Question: I'm developing an application and I need to when the application started to run since there are buttons from the application.
'''
@Override
protected void onCreate(Bundle savedInstanceState) {
super.onCreate(savedInstanceState);
requestWindowFeature(Window.FEATURE_NO_TITLE);
setContentView(R.layout.activity_1st_main);
getWindow().addFlags(WindowManager.LayoutParams.FLAG_DISMISS_KEYGUARD);
getWindow().addFlags(WindowManager.LayoutParams.FLAG_SHOW_WHEN_LOCKED);
getWindow().addFlags(WindowManager.LayoutParams.FLAG_FULLSCREEN);
}
@SuppressWarnings({ "unchecked", "rawtypes" })
private final List hijackKeys = new ArrayList(Arrays.asList(
KeyEvent.KEYCODE_VOLUME_DOWN, KeyEvent.KEYCODE_VOLUME_UP,
KeyEvent.KEYCODE_BACK, KeyEvent.KEYCODE_HOME));
@Override
public boolean dispatchKeyEvent(KeyEvent event) {
if (hijackKeys.contains(event.getKeyCode())) {
return true;
} else {
return super.dispatchKeyEvent(event);
}
}
'''

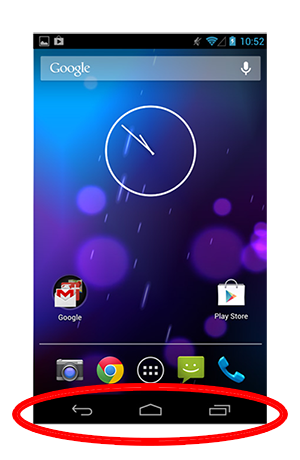
Answer: This is the best solution for this.
'''
public class BaseActivity extends Activity {
public void onWindowFocusChanged(boolean hasFocus) {
super.onWindowFocusChanged(hasFocus);
Log.d("Focus debug", "Focus changed !");
if(!hasFocus) {
Log.d("Focus debug", "Lost focus !");
Intent closeDialog = new Intent(Intent.ACTION_CLOSE_SYSTEM_DIALOGS);
sendBroadcast(closeDialog);
}
}
} // all credit goes here: http://www.juliencavandoli.com/how-to-disable-recent-apps-dialog-on-long-press-home-button/
'''